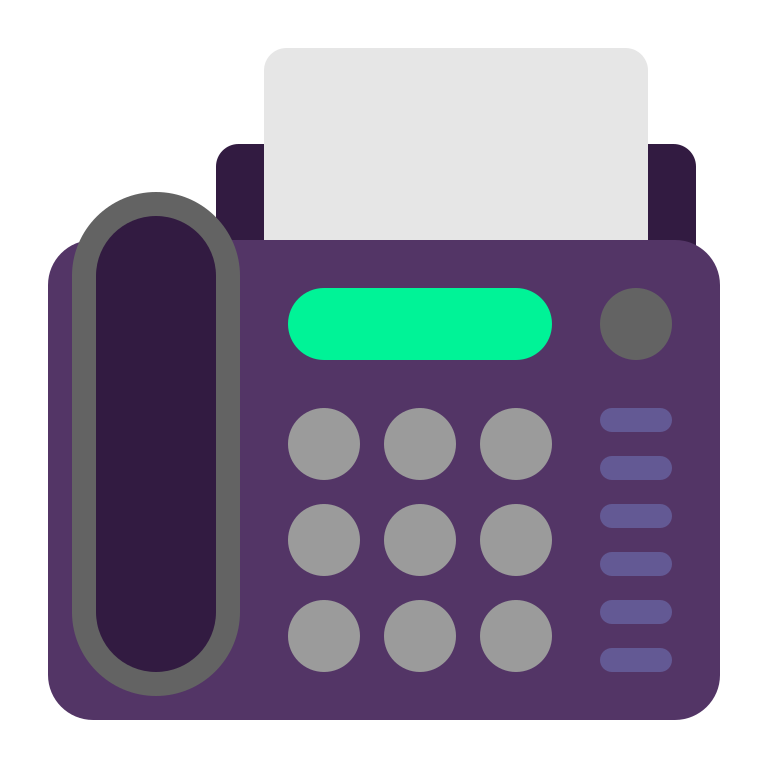
fax machine flat